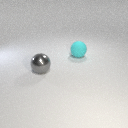
large gray metal sphere to the left of large cyan rubber sphere